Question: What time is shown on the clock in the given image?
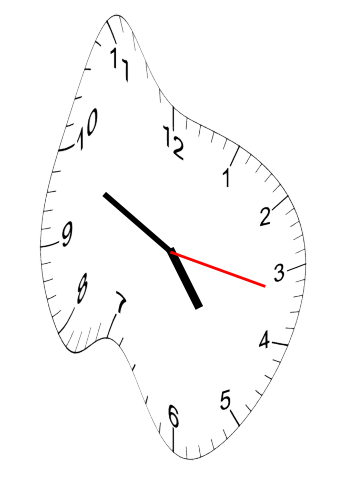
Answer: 04:49:17